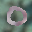
Label: 0